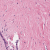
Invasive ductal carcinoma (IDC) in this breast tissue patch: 0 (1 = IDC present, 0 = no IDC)